六年级 · 算术
某地一天的最高气温是零上 $12^{\circ}$ ，记作 ( ), 最低气温是零下 $2^{\circ}$ ，记作 ( )。
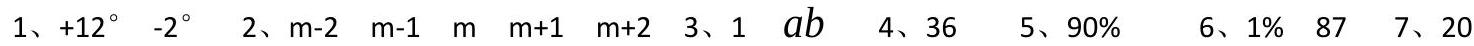
答案: B